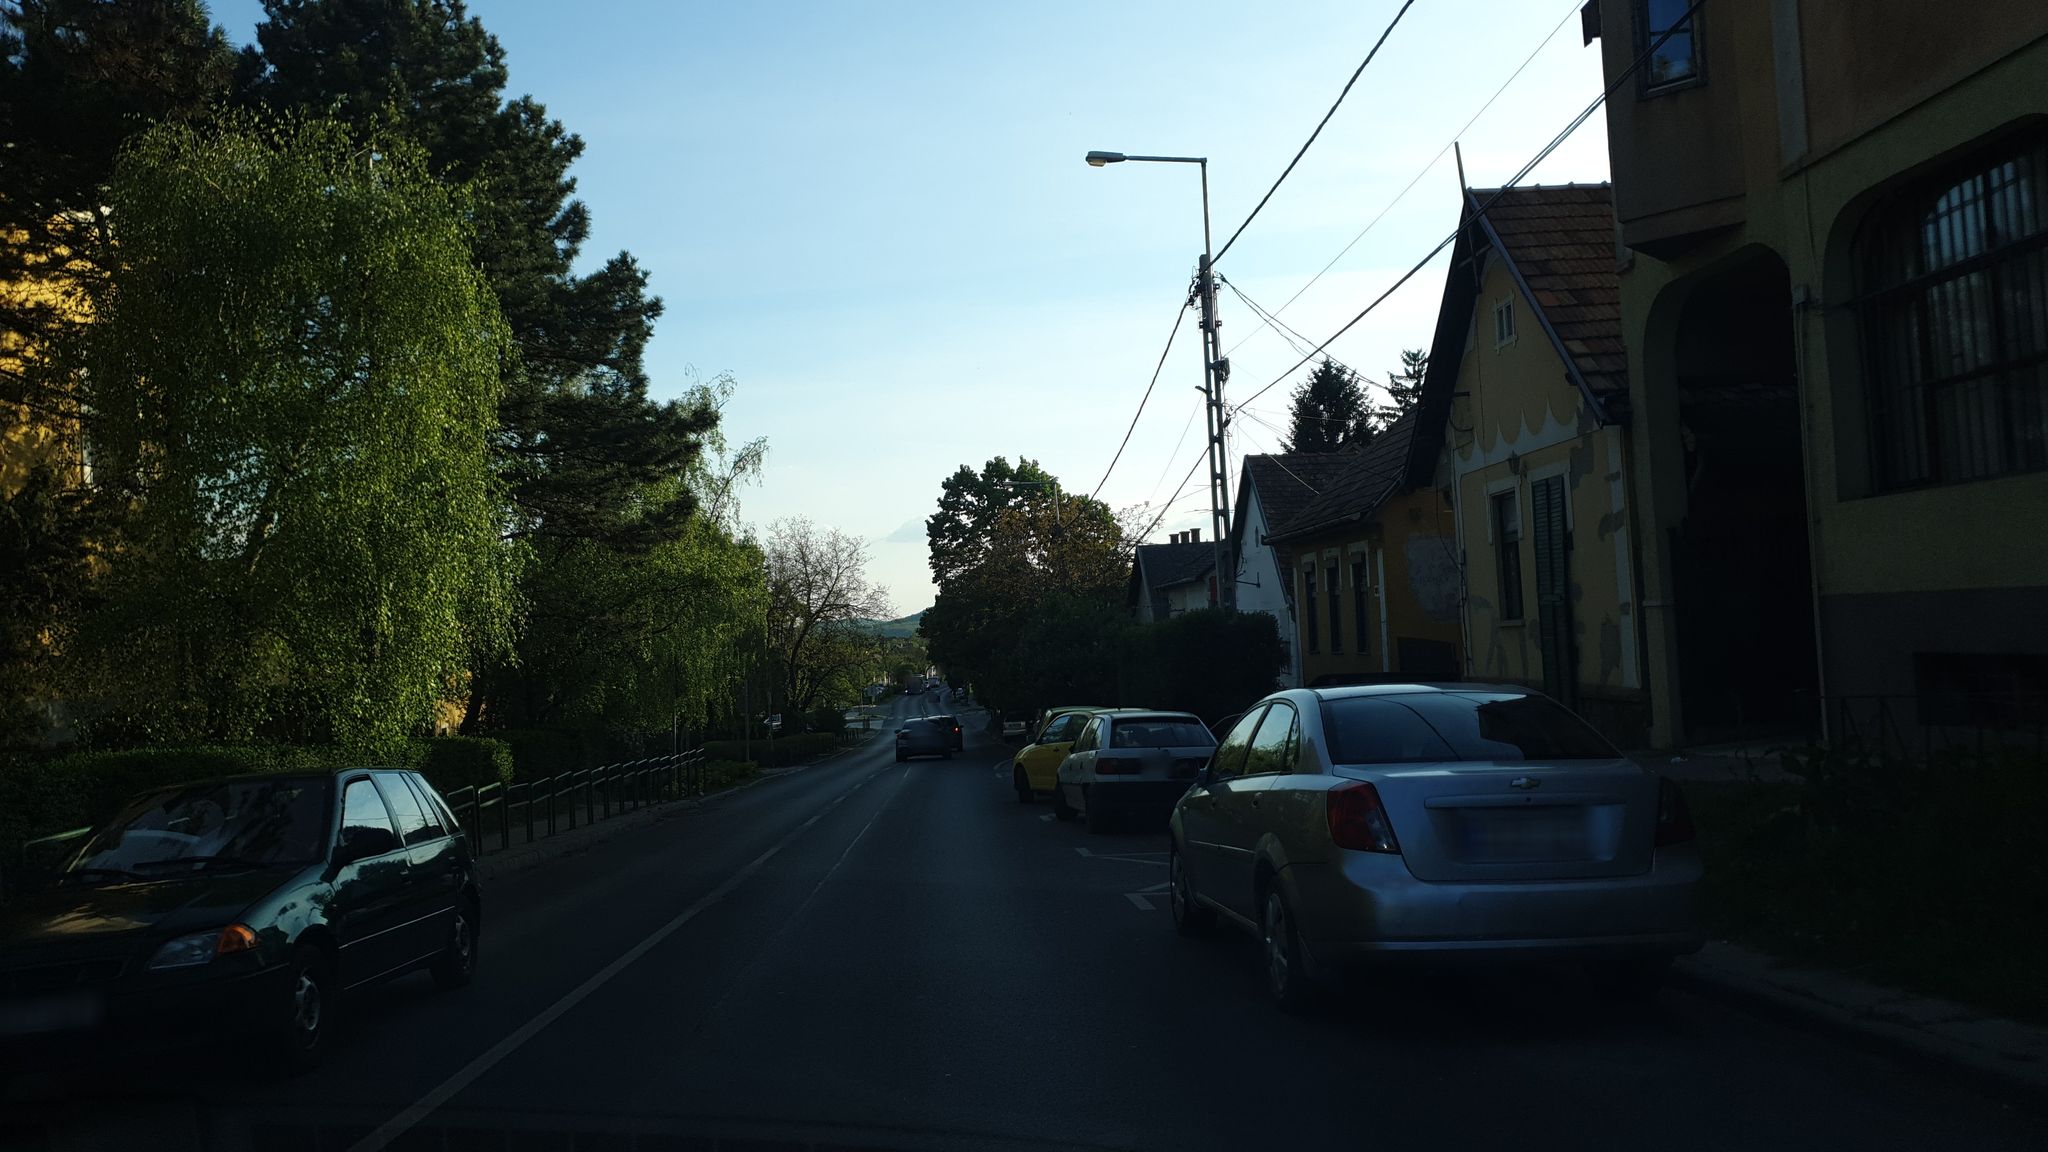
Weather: clear
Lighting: day
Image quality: good
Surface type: driving surface
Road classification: service
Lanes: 2.0
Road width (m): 1.5 m
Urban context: suburban or peri-urban
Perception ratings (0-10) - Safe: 2.57, Lively: 8.87, Beautiful: 8.56, Boring: 3.12, Depressing: 4.39, Wealthy: 3.57